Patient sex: M
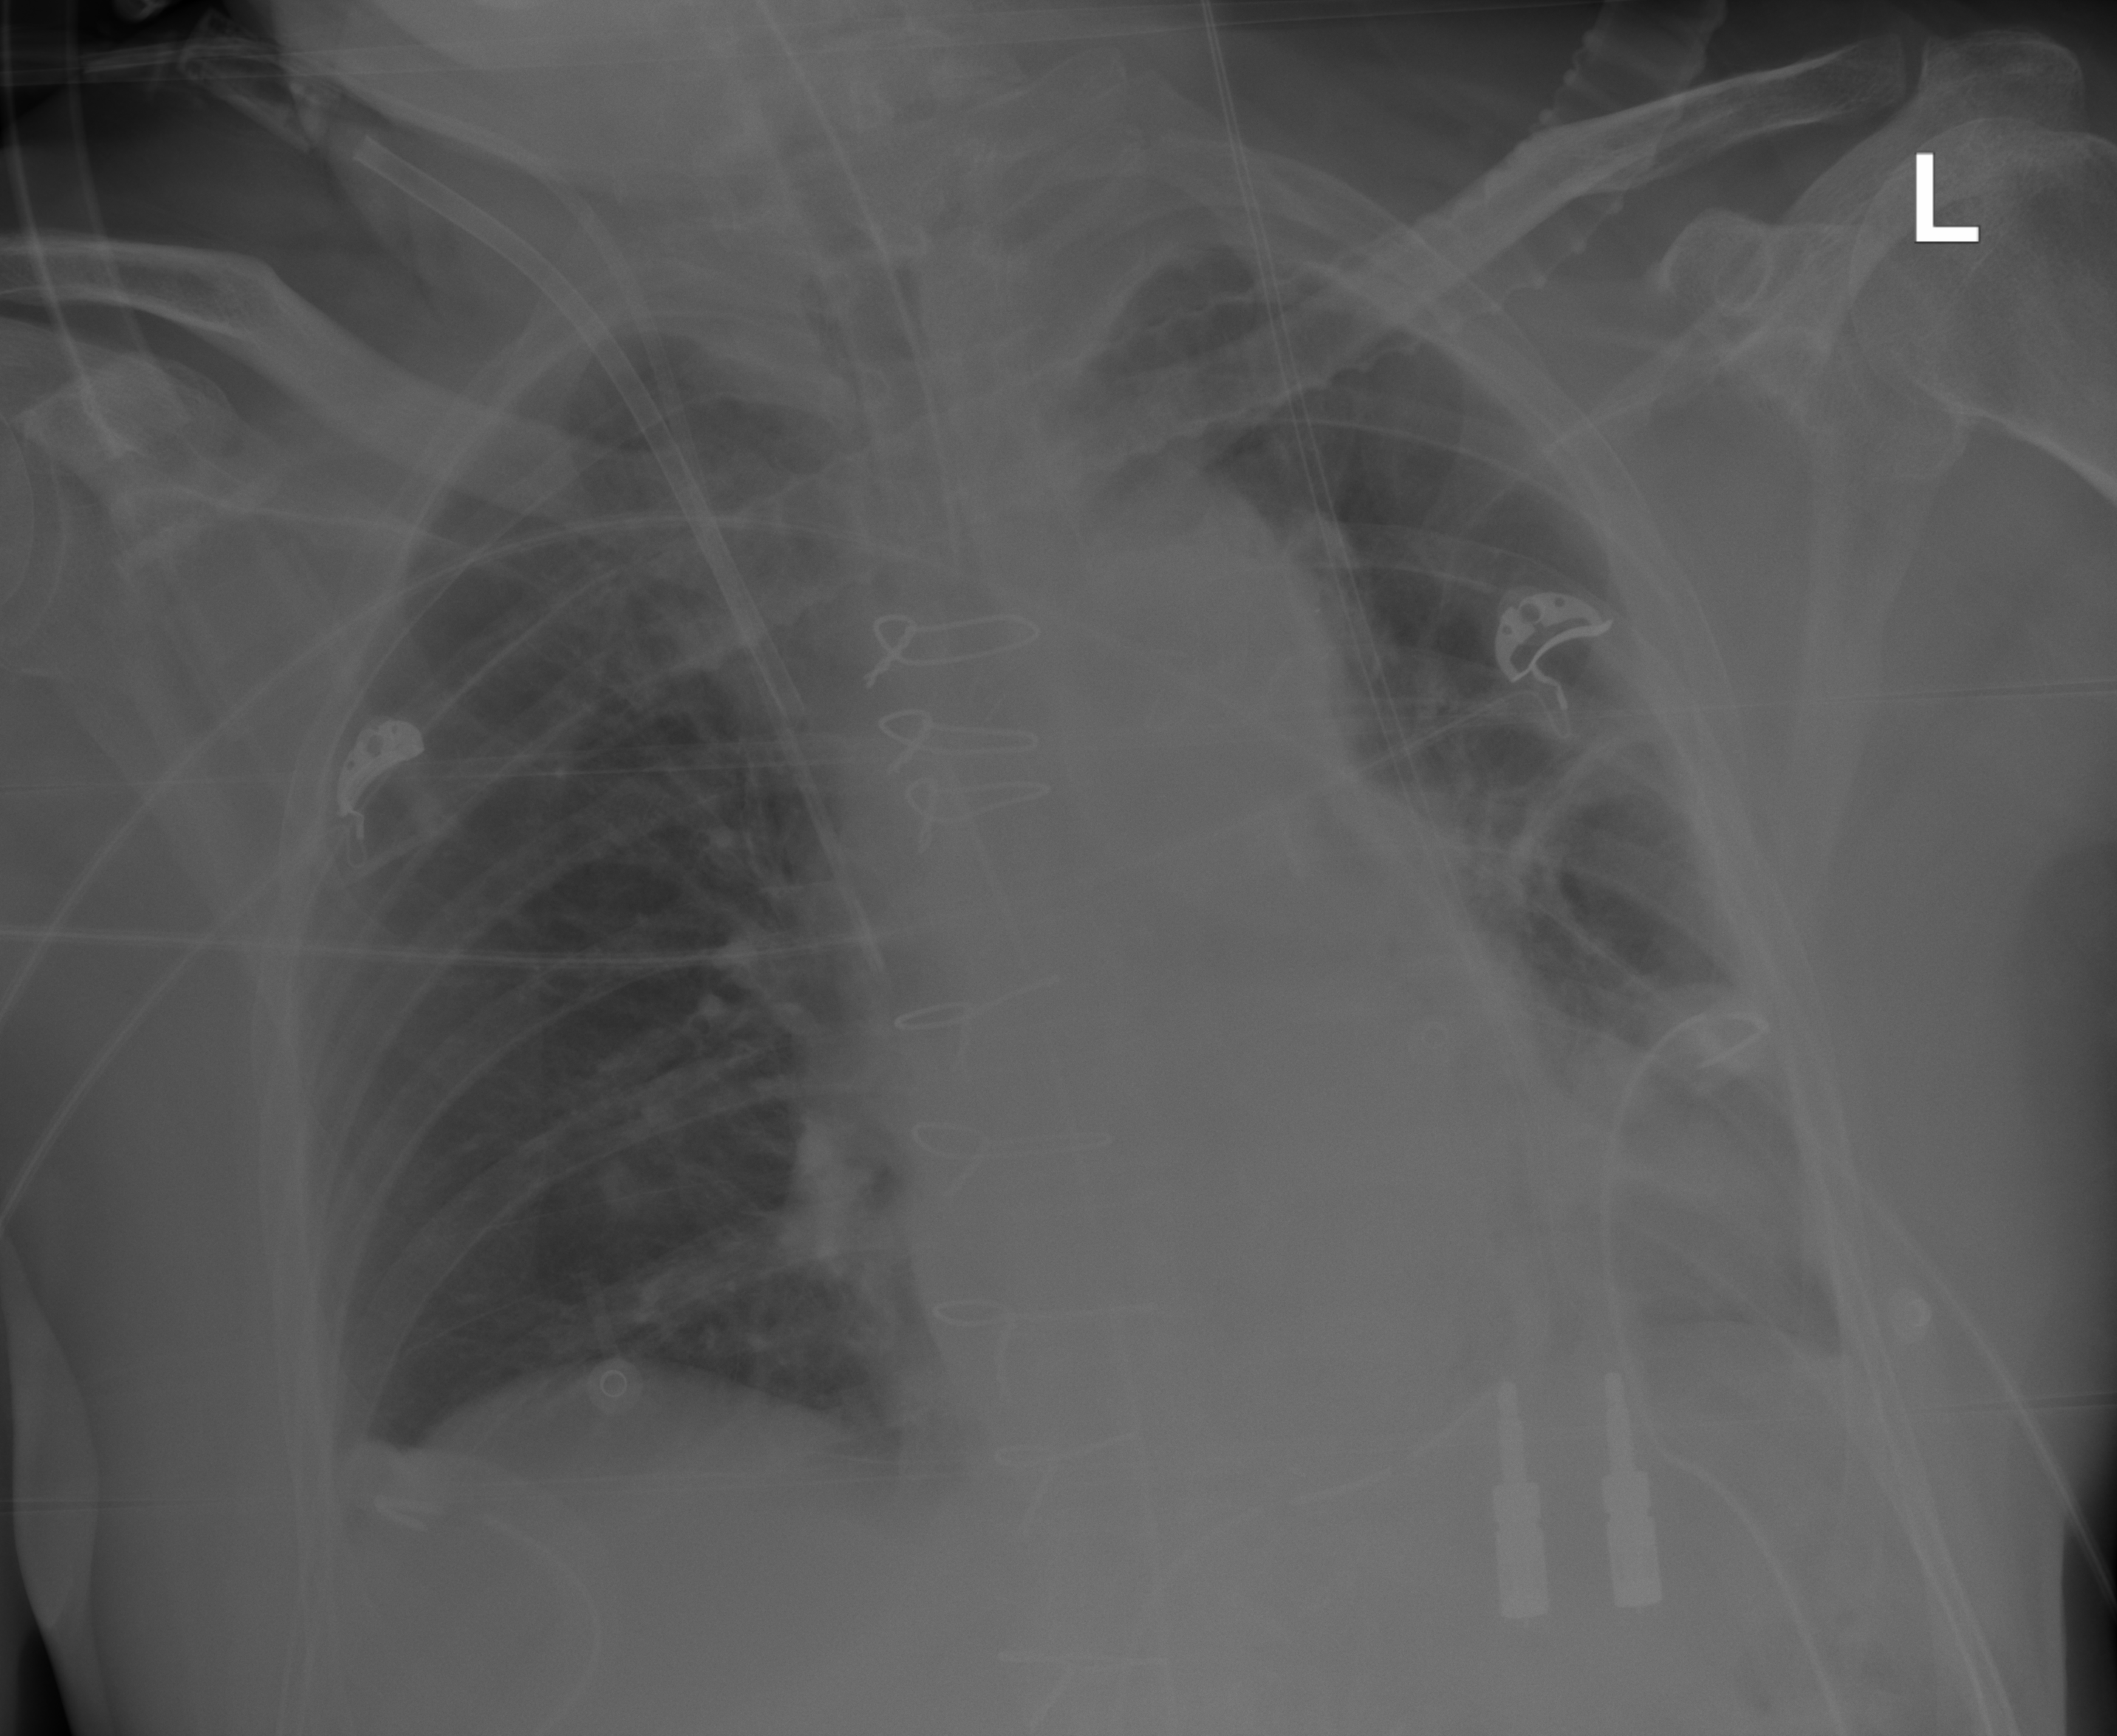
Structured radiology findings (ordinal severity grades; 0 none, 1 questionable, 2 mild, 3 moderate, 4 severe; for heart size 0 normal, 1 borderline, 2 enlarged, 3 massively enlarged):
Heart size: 0
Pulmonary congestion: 0
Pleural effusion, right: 0
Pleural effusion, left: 2
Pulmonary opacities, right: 0
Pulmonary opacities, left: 0
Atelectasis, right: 2
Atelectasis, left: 2